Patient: sex F, age 49
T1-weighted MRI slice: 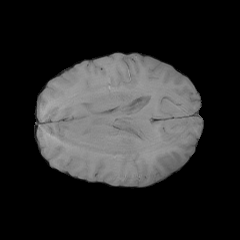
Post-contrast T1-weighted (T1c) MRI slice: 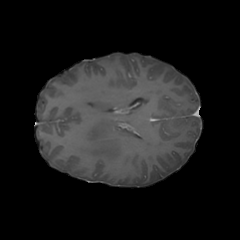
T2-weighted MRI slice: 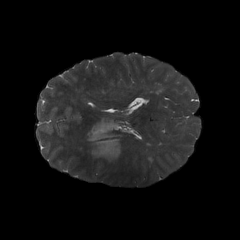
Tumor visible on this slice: yes
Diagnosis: Glioblastoma, IDH-wildtype
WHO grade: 4